Field crop: maize
Growth stage: 1
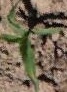
Species: maize